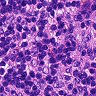
Metastatic tissue present: no